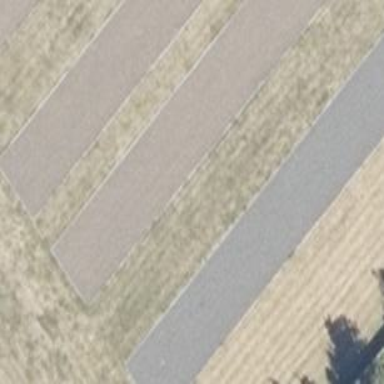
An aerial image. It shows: Historic barrack with gravel surface.